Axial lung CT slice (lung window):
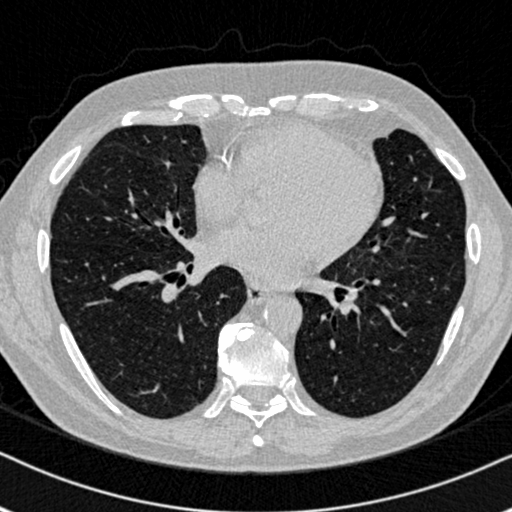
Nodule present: no